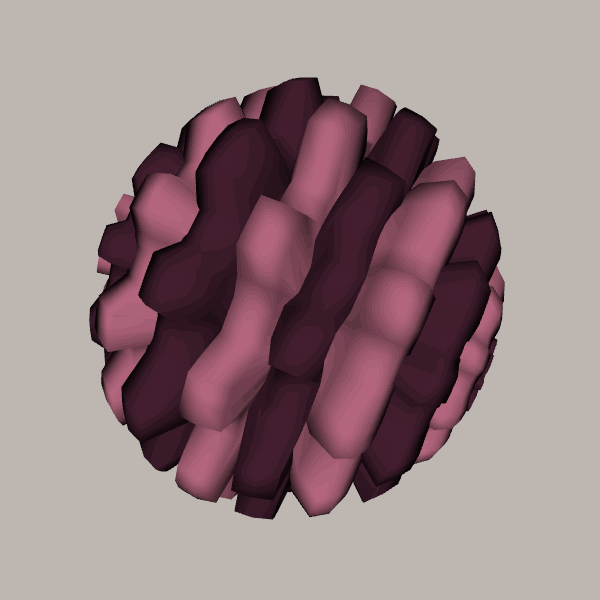
Background: light